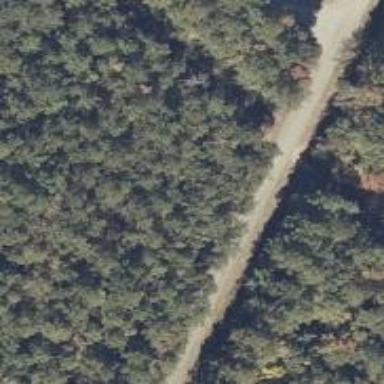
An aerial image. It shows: Asphalt road classified as tertiary.